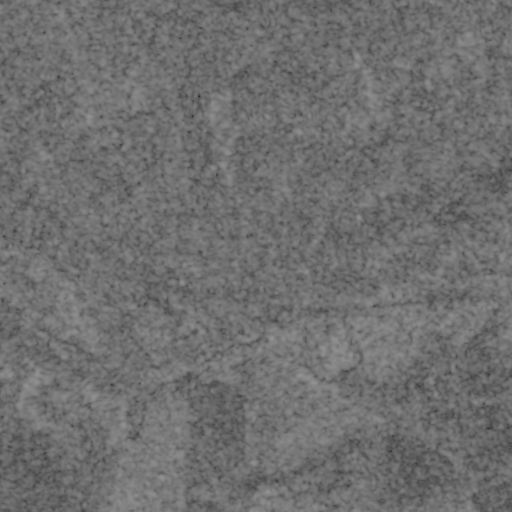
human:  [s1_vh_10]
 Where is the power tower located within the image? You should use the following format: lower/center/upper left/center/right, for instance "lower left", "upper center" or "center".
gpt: The power tower is located in the upper of the image.
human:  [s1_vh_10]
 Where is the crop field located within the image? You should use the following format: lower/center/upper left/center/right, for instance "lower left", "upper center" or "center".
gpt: There is no crop field in the image.

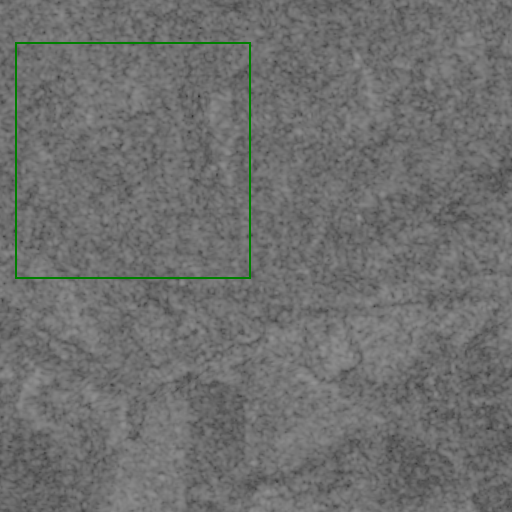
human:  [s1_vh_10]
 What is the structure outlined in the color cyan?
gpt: There is no cyan outline.
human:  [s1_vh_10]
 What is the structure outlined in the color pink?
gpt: There is no structure outlined in pink.